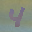
Label: 4